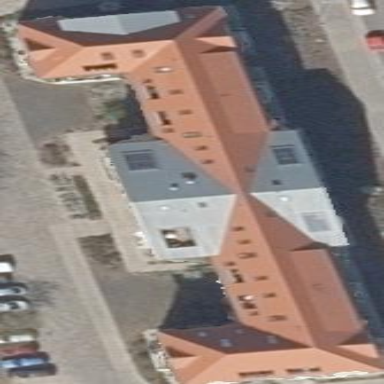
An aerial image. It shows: Building.